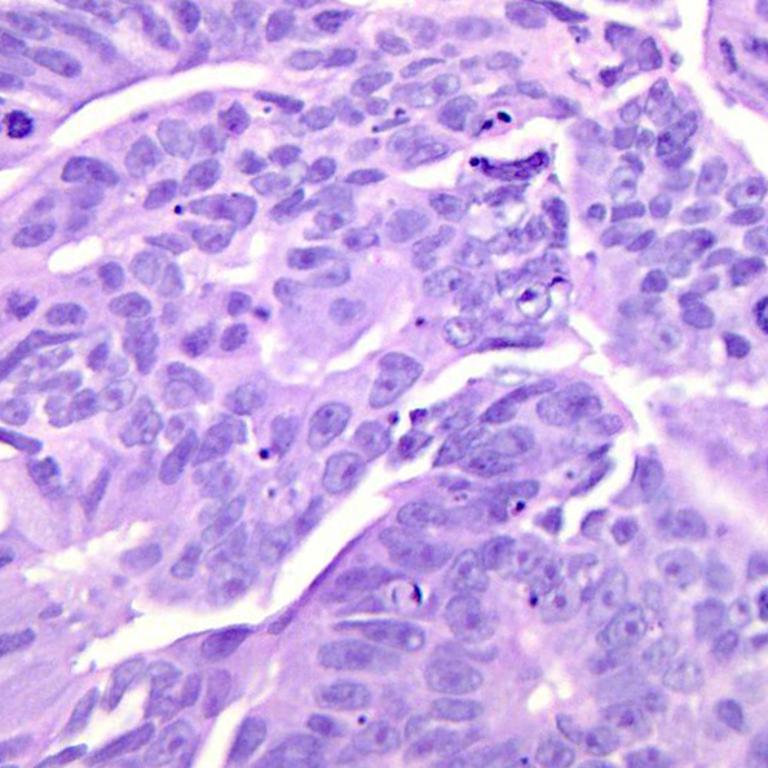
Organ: colon
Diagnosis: adenocarcinomas